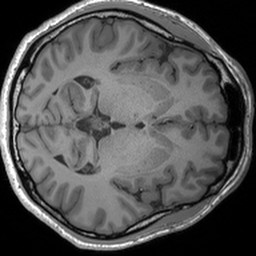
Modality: T1w
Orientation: axial
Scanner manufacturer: siemens
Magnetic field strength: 3 T
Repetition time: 1.54 s
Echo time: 0.00234 s